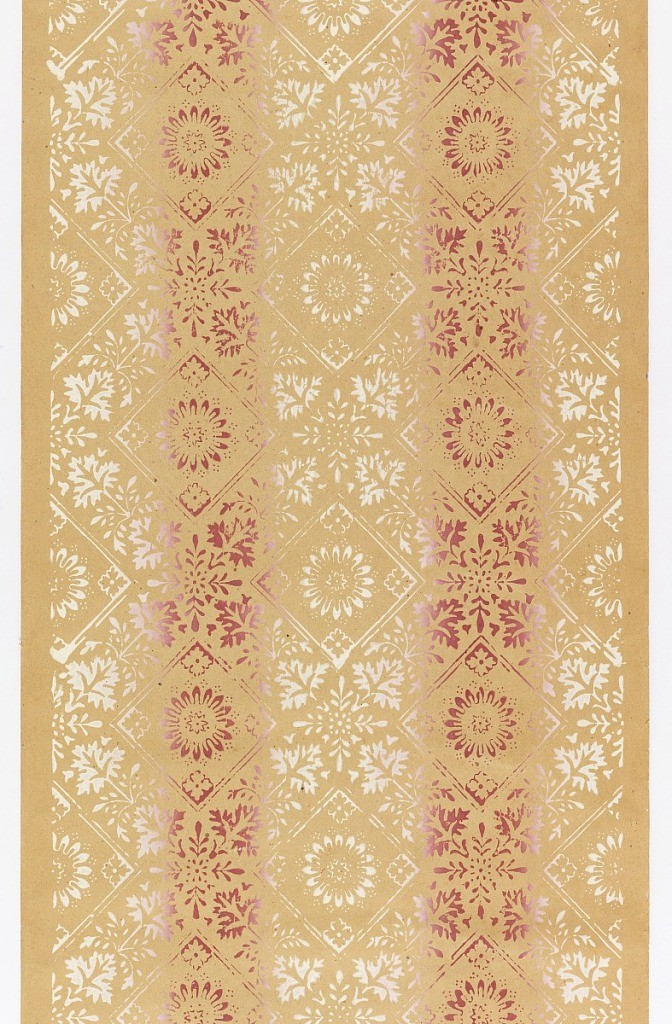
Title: Sidewall
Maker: Jones and Erwin, Inc.
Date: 1820–30
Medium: Block-printed
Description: Irise paper with geometric format printed in shades of red and white on off-white paper.